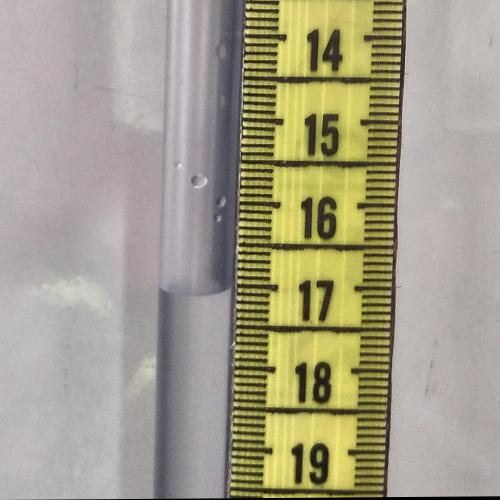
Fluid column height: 17.0 cm